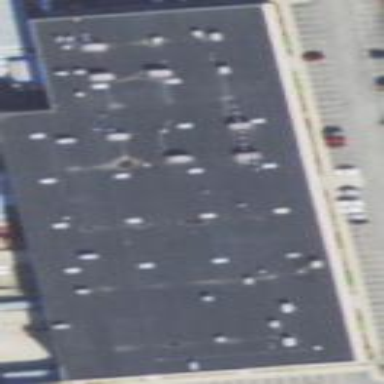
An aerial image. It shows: Commercial building.